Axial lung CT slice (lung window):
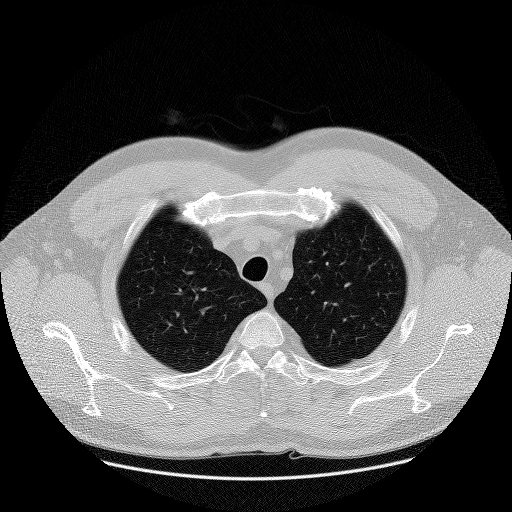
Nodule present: no